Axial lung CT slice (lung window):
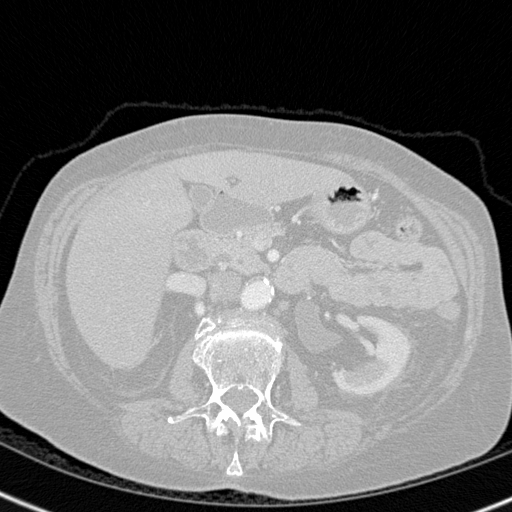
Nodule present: no